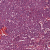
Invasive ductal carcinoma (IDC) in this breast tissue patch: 1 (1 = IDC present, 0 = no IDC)